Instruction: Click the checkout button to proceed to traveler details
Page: cart
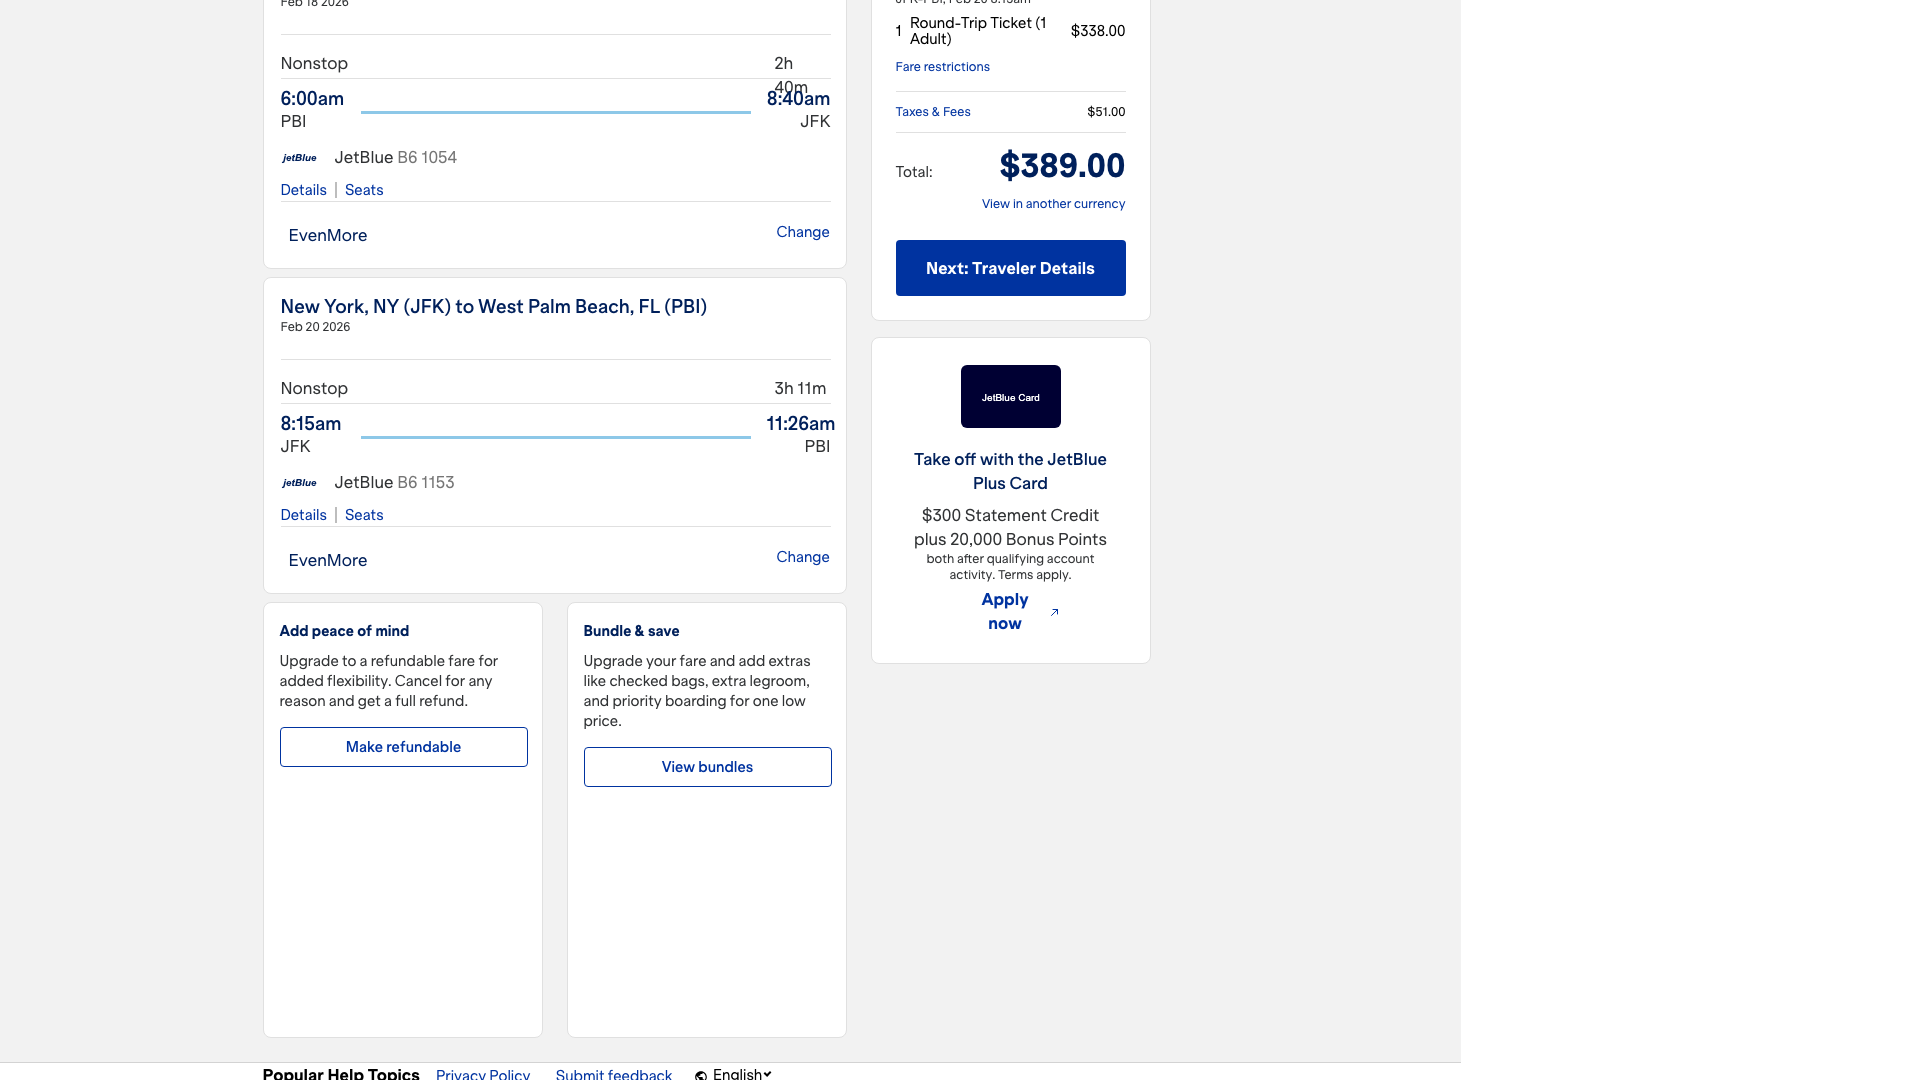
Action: click